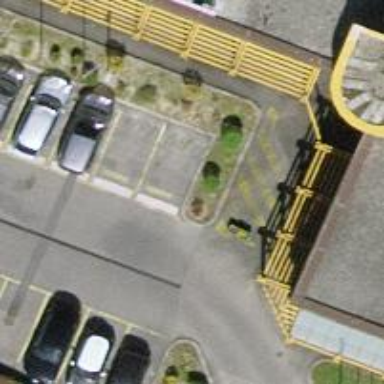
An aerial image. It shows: Block barrier.